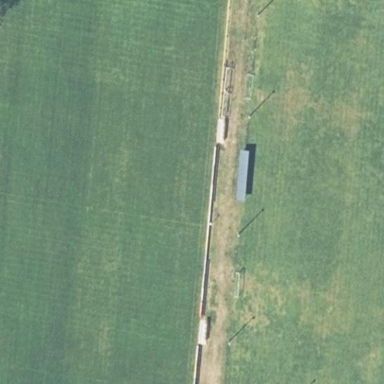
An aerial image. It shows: Soccer pitch with grass surface for leisure land.